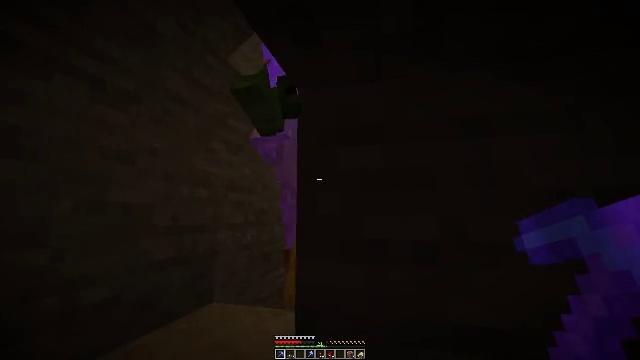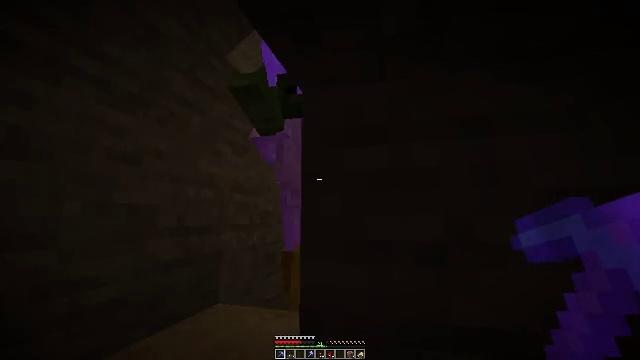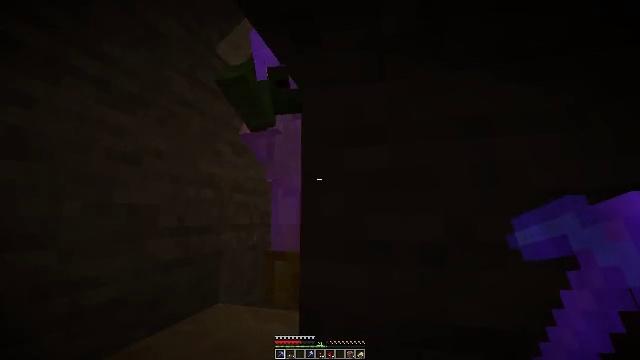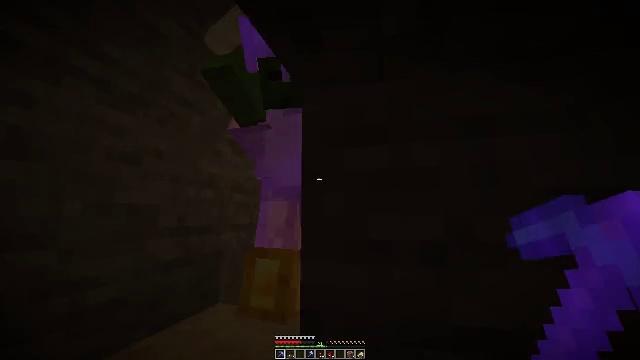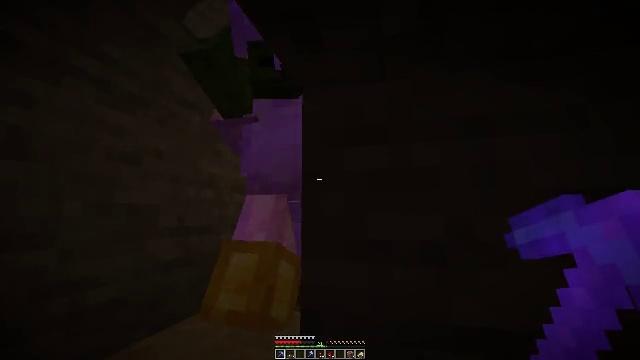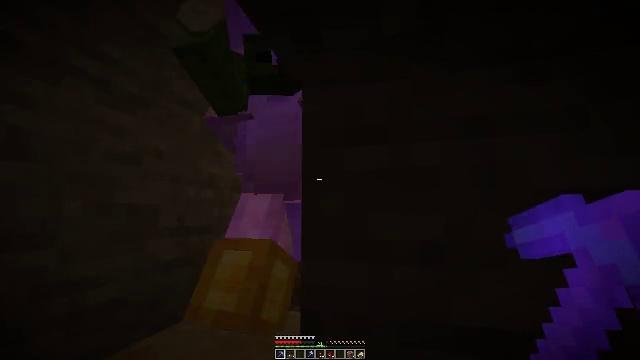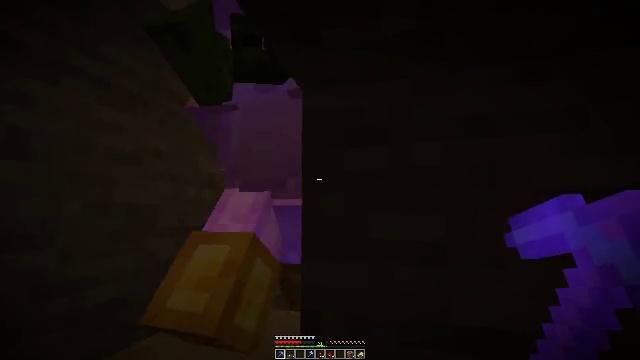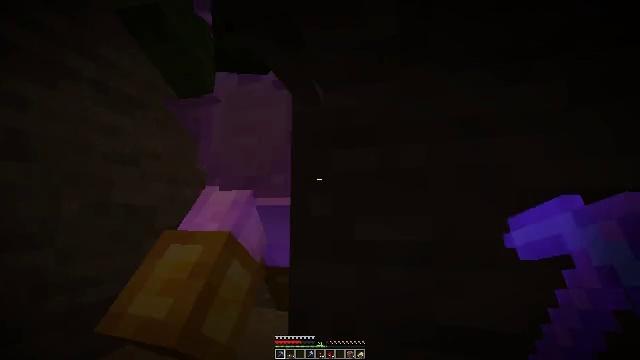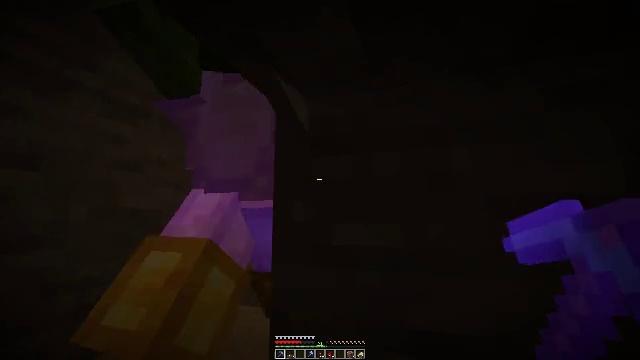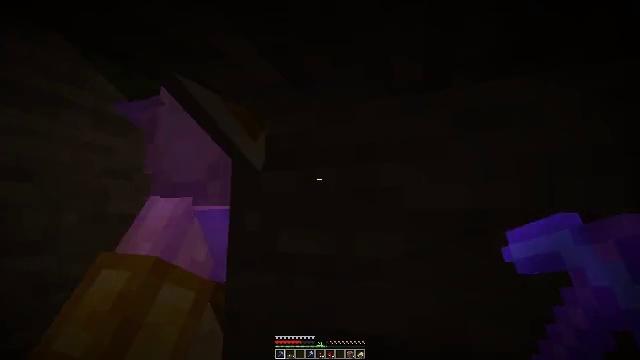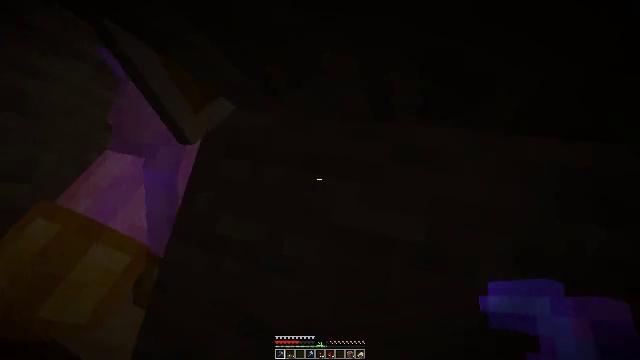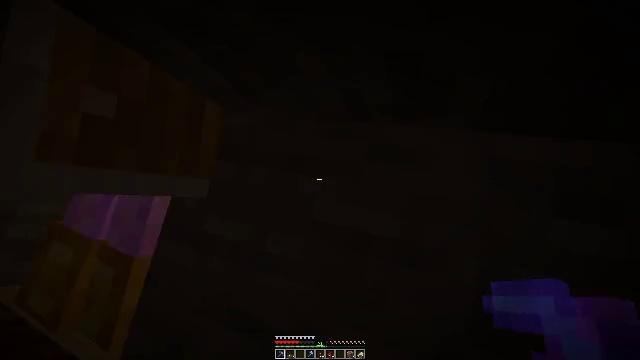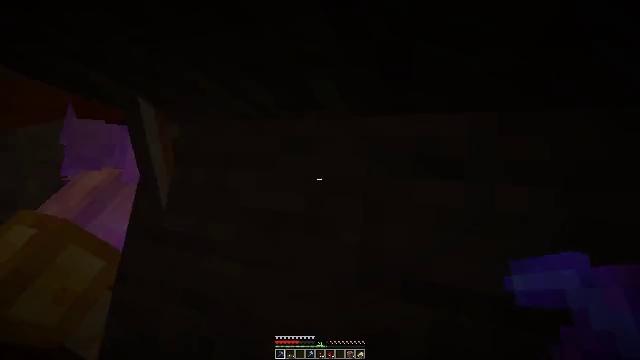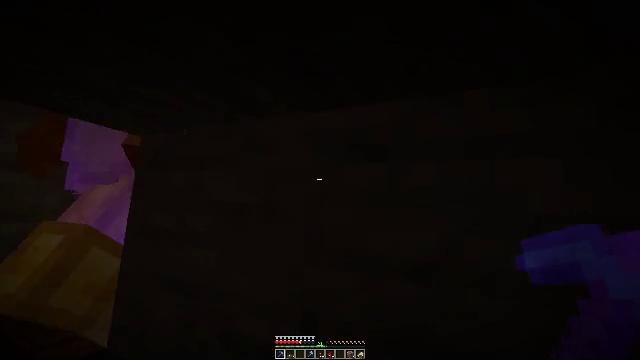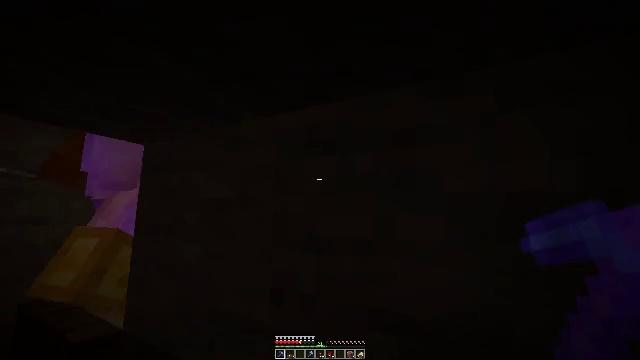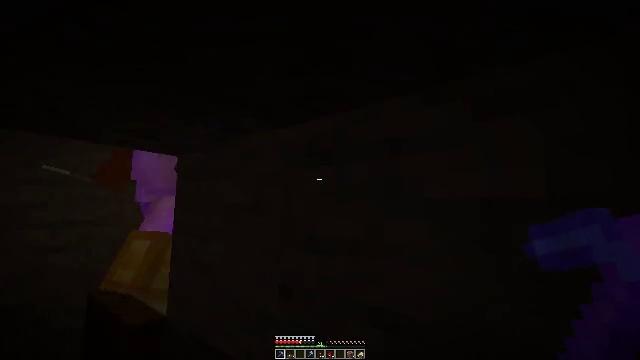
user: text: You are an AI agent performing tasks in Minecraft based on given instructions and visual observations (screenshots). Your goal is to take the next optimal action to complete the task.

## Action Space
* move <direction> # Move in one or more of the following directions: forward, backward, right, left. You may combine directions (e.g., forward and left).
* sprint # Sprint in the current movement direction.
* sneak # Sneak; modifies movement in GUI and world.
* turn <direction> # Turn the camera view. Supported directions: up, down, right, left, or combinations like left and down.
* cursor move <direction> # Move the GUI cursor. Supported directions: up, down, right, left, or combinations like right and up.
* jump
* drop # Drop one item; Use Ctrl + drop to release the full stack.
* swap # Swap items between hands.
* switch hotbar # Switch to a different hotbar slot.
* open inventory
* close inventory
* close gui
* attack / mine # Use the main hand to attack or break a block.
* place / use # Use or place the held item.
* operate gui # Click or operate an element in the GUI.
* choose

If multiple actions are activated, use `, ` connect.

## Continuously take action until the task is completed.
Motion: motion action
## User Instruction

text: Retrieve the spruce trapdoor by mining.
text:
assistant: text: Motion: turn left
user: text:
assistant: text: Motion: no_op
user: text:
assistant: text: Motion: no_op
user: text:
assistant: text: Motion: no_op
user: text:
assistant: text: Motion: no_op
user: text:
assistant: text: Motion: no_op
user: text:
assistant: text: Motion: move back and move right
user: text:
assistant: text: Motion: move back and move right, turn left
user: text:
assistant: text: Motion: move back and move right, turn left
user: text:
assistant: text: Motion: move back and move right
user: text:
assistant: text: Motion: move back and move right
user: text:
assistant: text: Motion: move back and move right, turn left
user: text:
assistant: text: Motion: move back and move right, turn left
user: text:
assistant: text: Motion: move back and move right, turn left
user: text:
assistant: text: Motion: move back and move right, turn left
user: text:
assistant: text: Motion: move back and move right, turn left and down
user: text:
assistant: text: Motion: move back, turn left and down
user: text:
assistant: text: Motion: move back, turn left
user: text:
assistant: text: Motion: move back
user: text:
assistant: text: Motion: move back
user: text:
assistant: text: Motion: move back
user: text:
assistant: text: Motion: move back
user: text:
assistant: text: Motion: no_op
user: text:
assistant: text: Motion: no_op
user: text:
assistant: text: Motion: no_op
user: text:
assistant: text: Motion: no_op
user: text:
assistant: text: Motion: no_op
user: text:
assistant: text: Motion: turn left and down
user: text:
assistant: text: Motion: no_op
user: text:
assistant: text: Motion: no_op